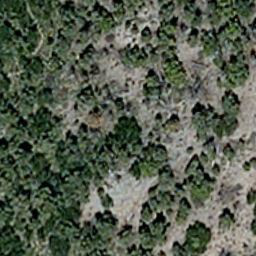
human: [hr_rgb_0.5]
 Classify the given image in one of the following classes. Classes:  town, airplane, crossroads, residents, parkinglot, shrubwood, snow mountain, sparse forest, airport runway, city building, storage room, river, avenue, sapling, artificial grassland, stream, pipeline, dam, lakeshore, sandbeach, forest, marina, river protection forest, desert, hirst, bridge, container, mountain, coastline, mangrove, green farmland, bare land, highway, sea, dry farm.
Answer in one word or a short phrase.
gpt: sparse forest